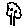
Label: tree